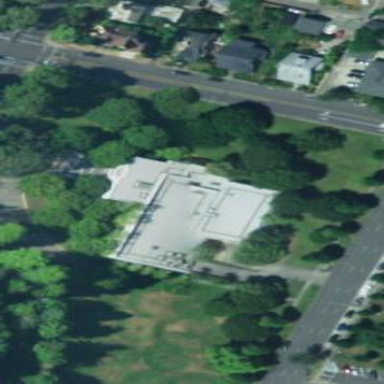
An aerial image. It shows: Government office building.